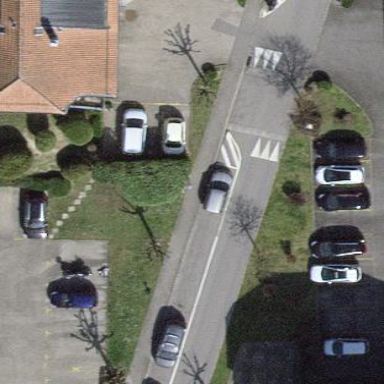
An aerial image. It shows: Street side parking area.